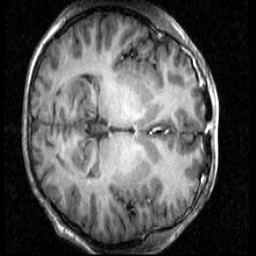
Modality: T1w
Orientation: axial
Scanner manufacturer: ge
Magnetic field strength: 3 T
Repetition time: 0.009012 s
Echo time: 0.001828 s